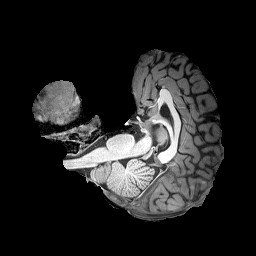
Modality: T1w
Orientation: axial
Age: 25
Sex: male
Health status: healthy